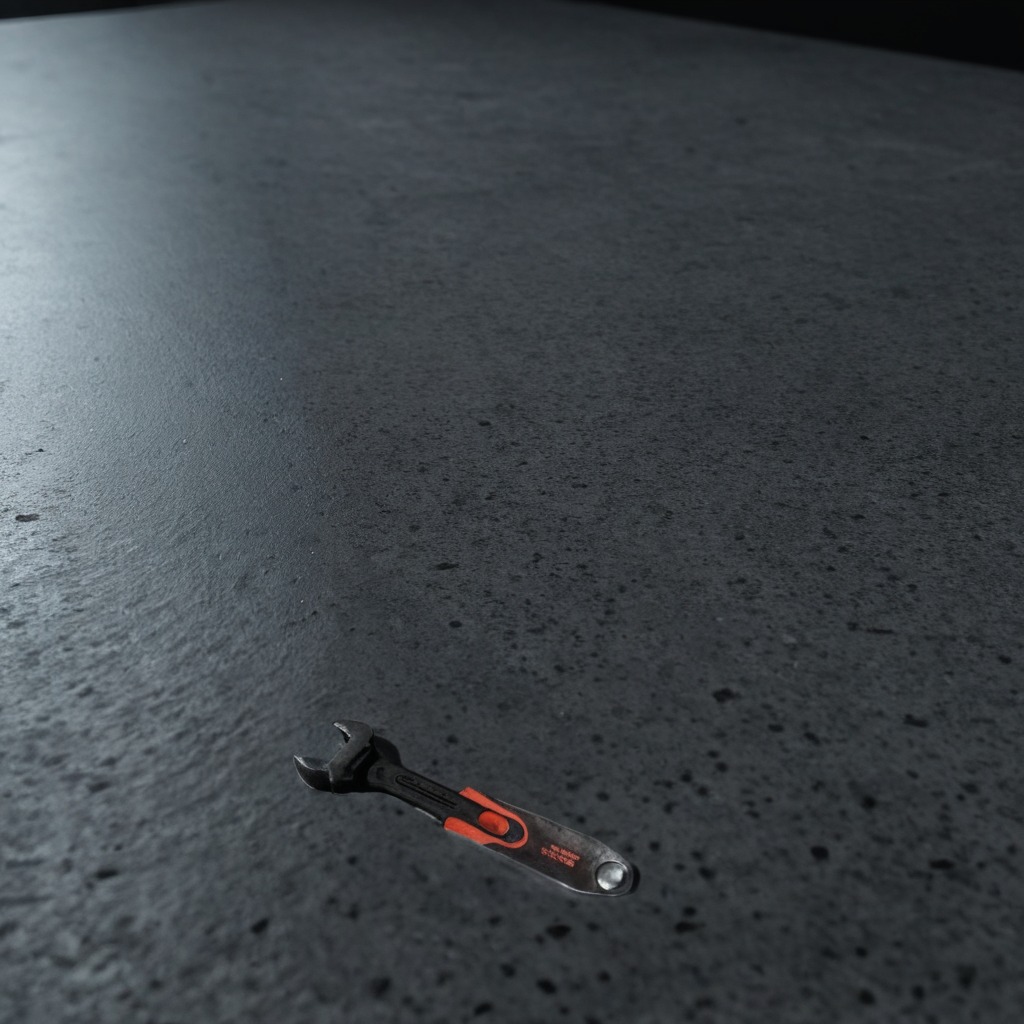
An wrench lies on a clean granite table inside a workshop at night dim ambient light soft shadows worn but